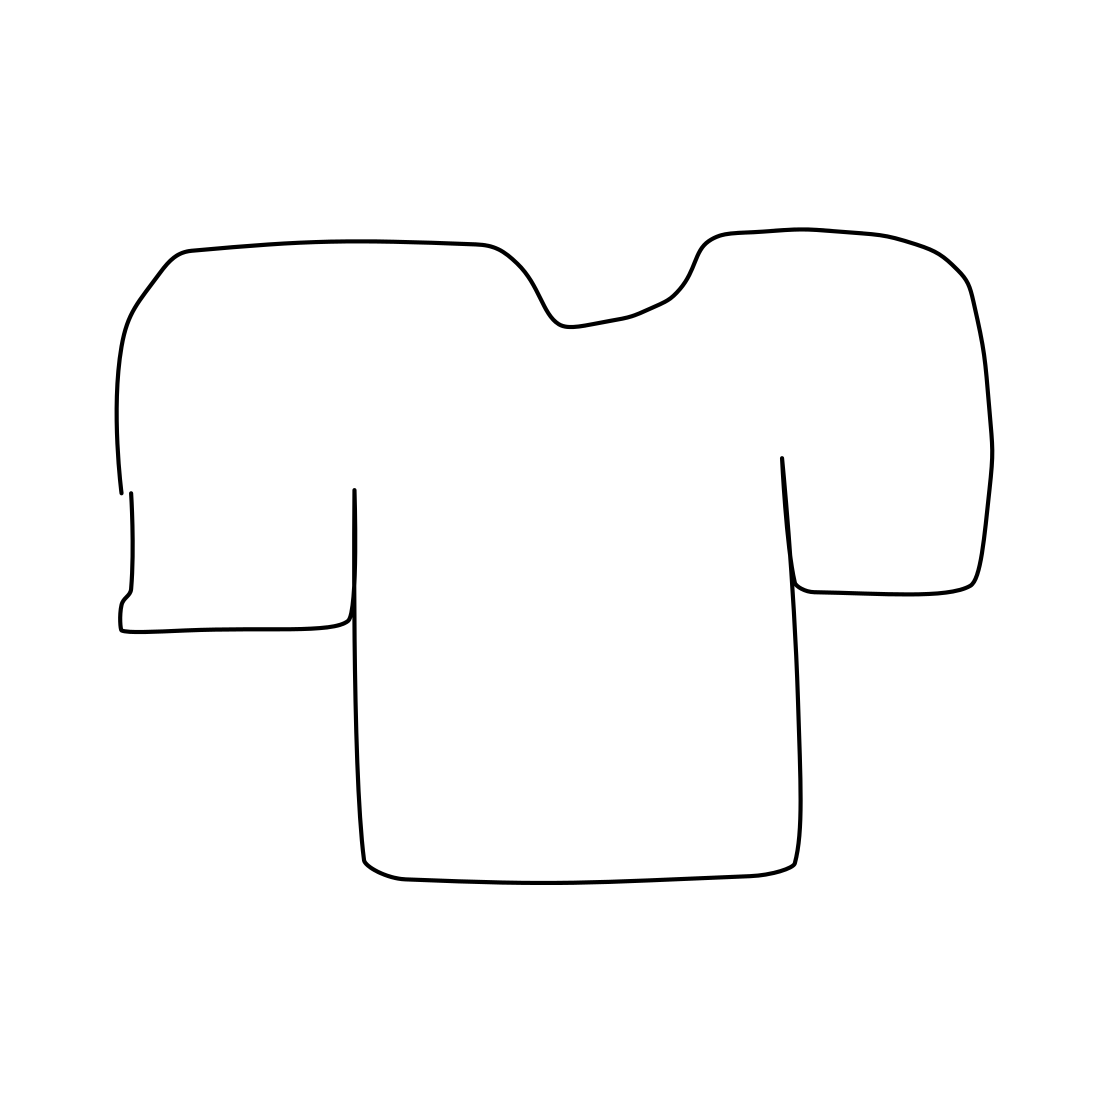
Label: t-shirt